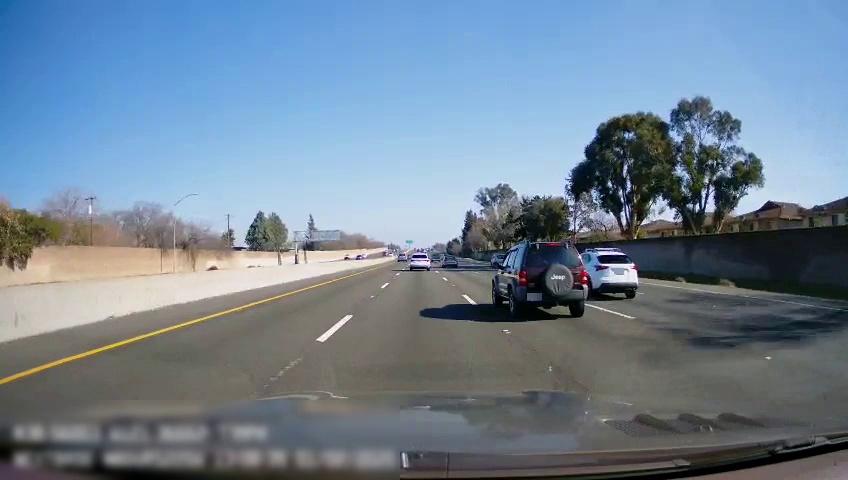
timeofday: Day
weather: Sunny
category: Drivable Space
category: Vehicles | Car
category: Vehicles | Car
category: Vehicles | SUV
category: Vehicles | SUV
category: Vehicles | SUV
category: Vehicles | Car
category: Lanes | Alternate Lane
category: Lanes | Alternate Lane
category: Lanes | Alternate Lane
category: Lanes | Alternate Lane
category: Lanes | Alternate Lane